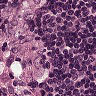
Metastatic tissue present: yes